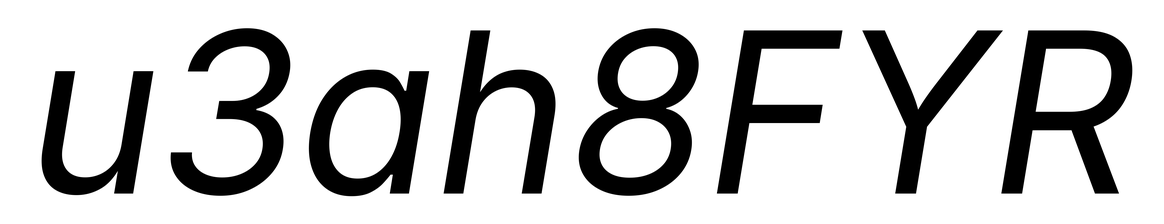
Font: Inter-Italic_Italic